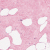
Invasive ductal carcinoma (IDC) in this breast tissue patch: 0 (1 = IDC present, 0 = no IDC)